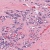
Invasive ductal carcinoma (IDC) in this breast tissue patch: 1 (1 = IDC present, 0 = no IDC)